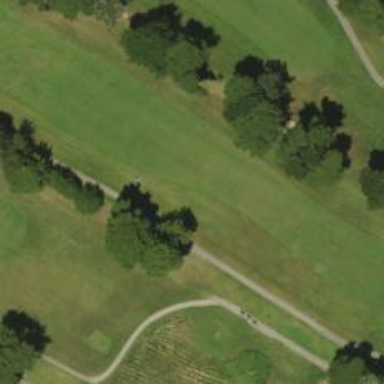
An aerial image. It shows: View of golf hole.